Field crop: maize
Growth stage: 2
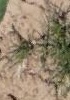
Species: salsola